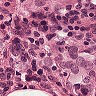
Metastatic tissue present: yes